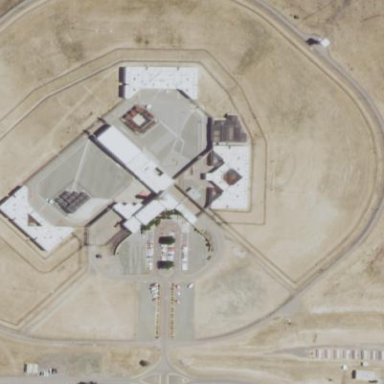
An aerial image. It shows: Prison.